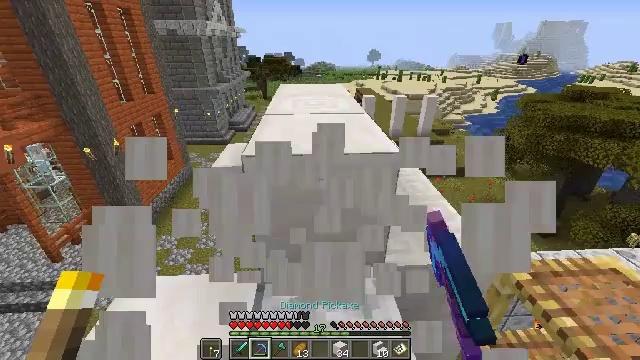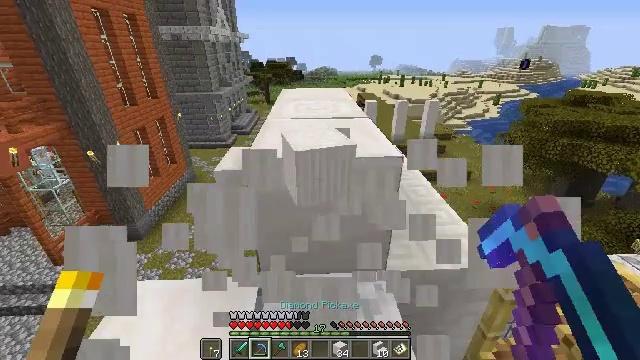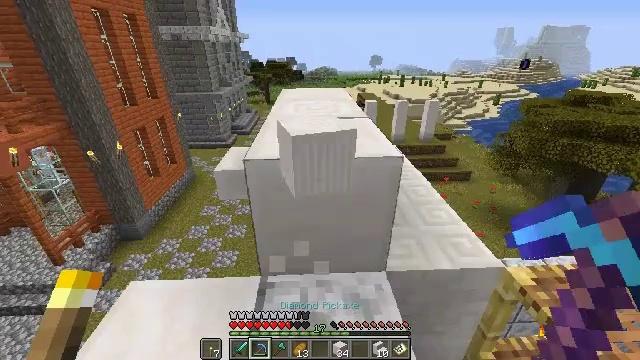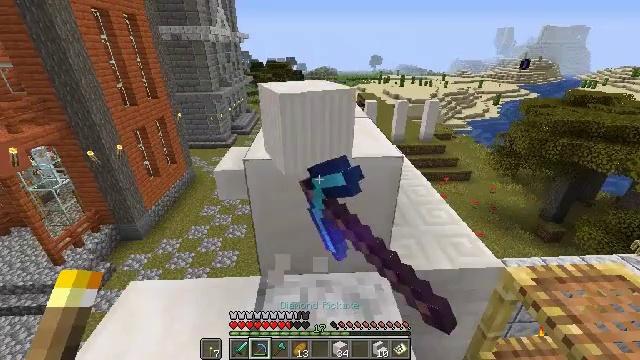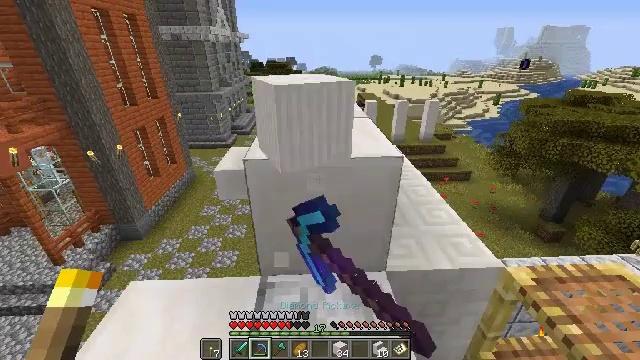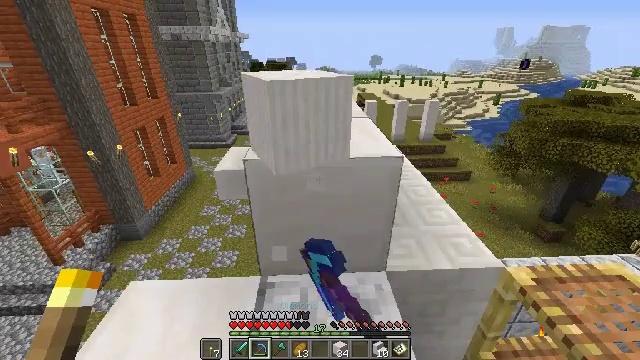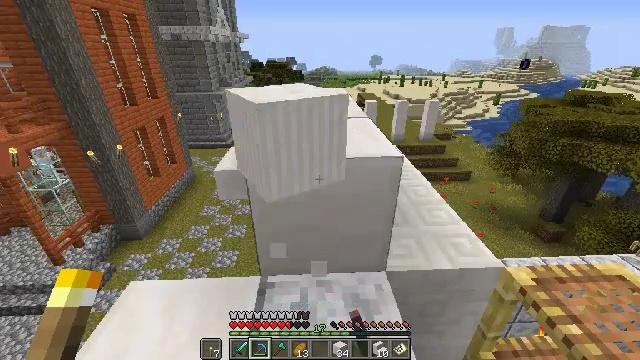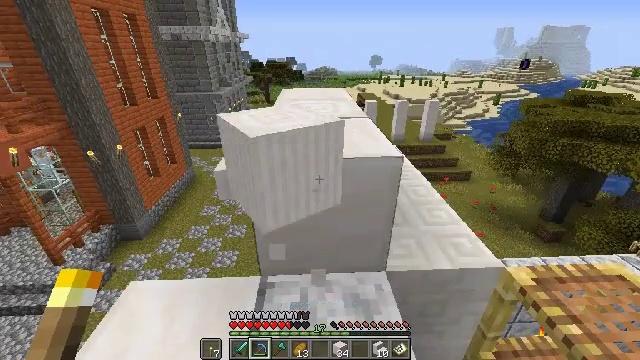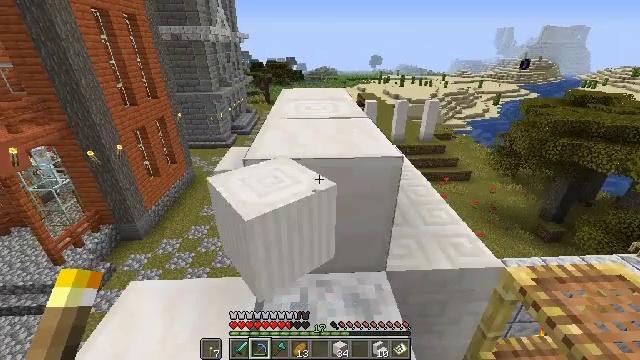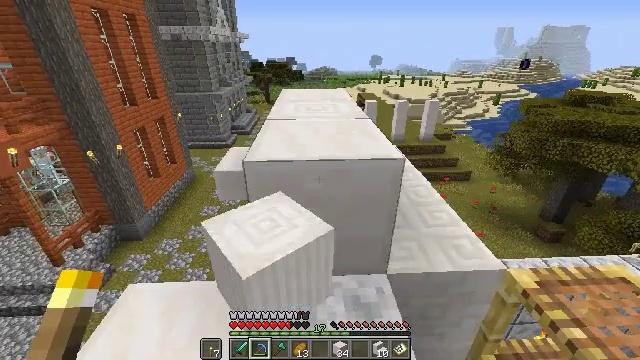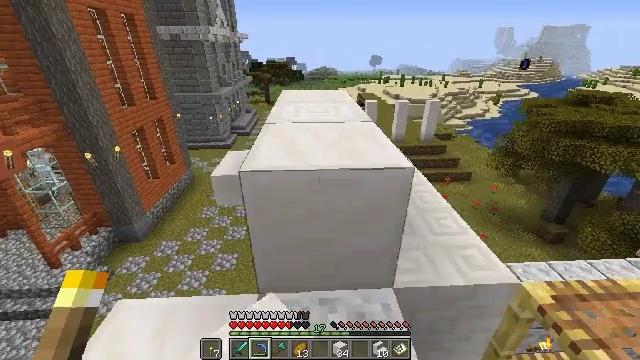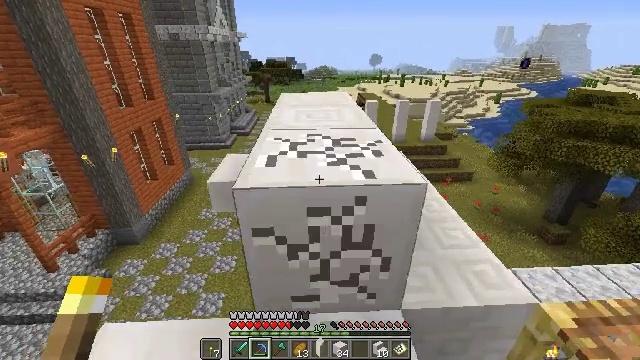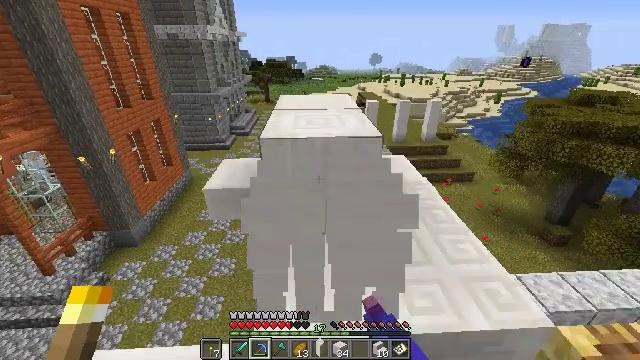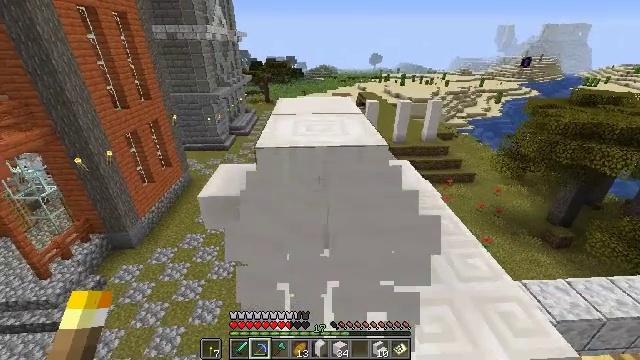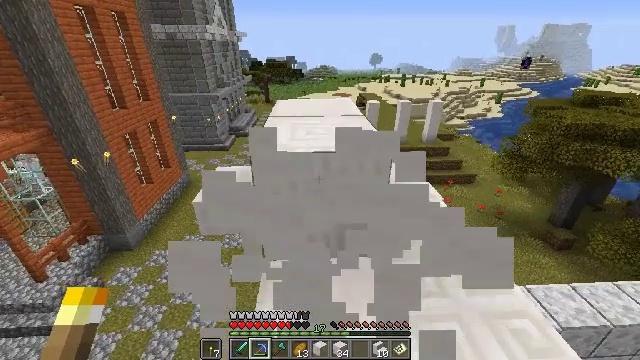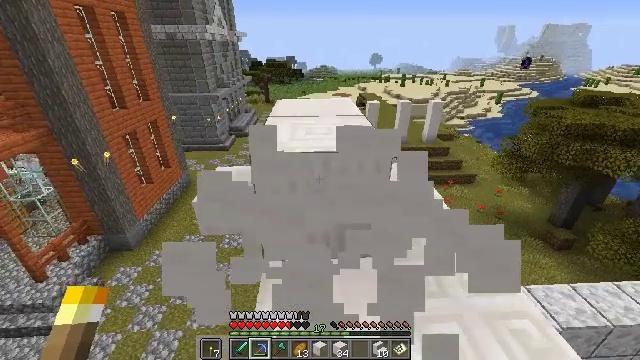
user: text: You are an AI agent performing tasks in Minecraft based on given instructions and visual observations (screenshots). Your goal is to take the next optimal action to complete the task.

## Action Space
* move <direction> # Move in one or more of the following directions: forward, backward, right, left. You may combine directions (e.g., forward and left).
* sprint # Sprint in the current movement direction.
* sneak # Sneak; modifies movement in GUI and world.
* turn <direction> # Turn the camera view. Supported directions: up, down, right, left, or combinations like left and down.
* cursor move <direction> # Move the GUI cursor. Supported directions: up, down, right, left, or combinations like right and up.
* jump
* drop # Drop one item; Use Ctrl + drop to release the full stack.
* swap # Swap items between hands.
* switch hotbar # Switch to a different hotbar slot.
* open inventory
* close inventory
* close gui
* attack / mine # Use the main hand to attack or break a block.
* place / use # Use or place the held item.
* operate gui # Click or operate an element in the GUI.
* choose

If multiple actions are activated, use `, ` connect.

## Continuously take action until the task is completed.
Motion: motion action
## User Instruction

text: Obtain quartz blocks for crafting.
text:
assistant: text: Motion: no_op
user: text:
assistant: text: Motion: attack / mine
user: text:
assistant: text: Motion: attack / mine
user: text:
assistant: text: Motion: attack / mine
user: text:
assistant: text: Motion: no_op
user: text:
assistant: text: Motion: no_op
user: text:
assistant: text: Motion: no_op
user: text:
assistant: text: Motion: no_op
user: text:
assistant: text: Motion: move forward
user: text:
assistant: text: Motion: move forward
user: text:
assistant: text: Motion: move forward, attack / mine
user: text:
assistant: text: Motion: move forward, attack / mine
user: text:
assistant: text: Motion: attack / mine
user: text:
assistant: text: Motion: no_op
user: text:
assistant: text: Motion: no_op
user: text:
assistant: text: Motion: no_op
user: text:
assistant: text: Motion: no_op
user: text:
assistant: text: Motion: no_op